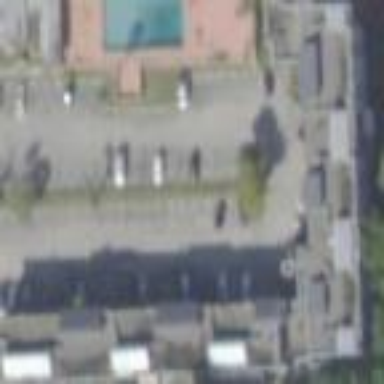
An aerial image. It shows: Image showing building with apartments.